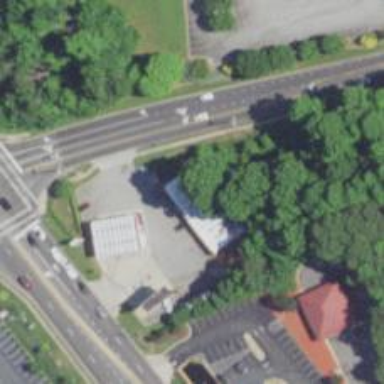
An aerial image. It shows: Convenience shop.